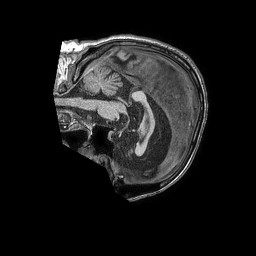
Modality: T1w
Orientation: sagittal
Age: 75
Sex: male
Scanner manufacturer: philips
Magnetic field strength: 1.5 T
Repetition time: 0.007468 s
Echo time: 0.003401 s